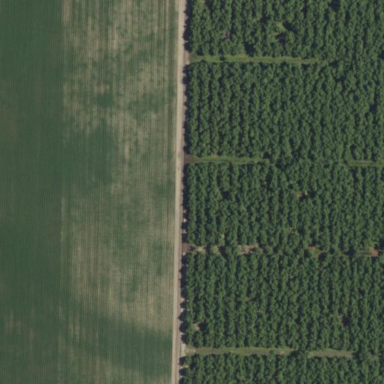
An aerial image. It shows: Orchard.